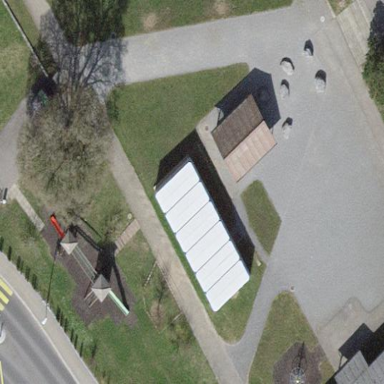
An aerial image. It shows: Playground area for leisure land.